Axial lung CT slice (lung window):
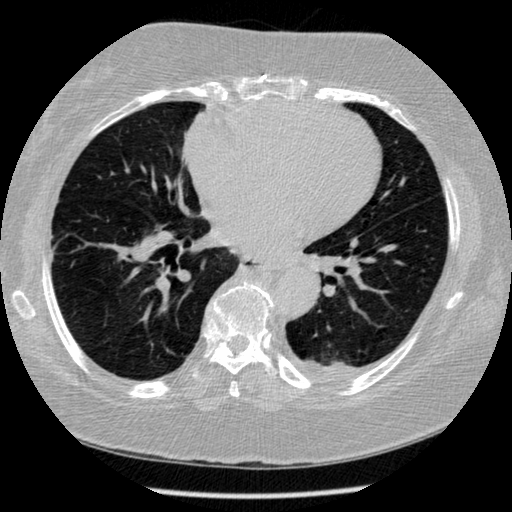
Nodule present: no